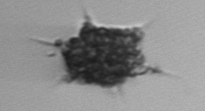
Label: Dictyocha